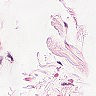
Metastatic tissue present: no